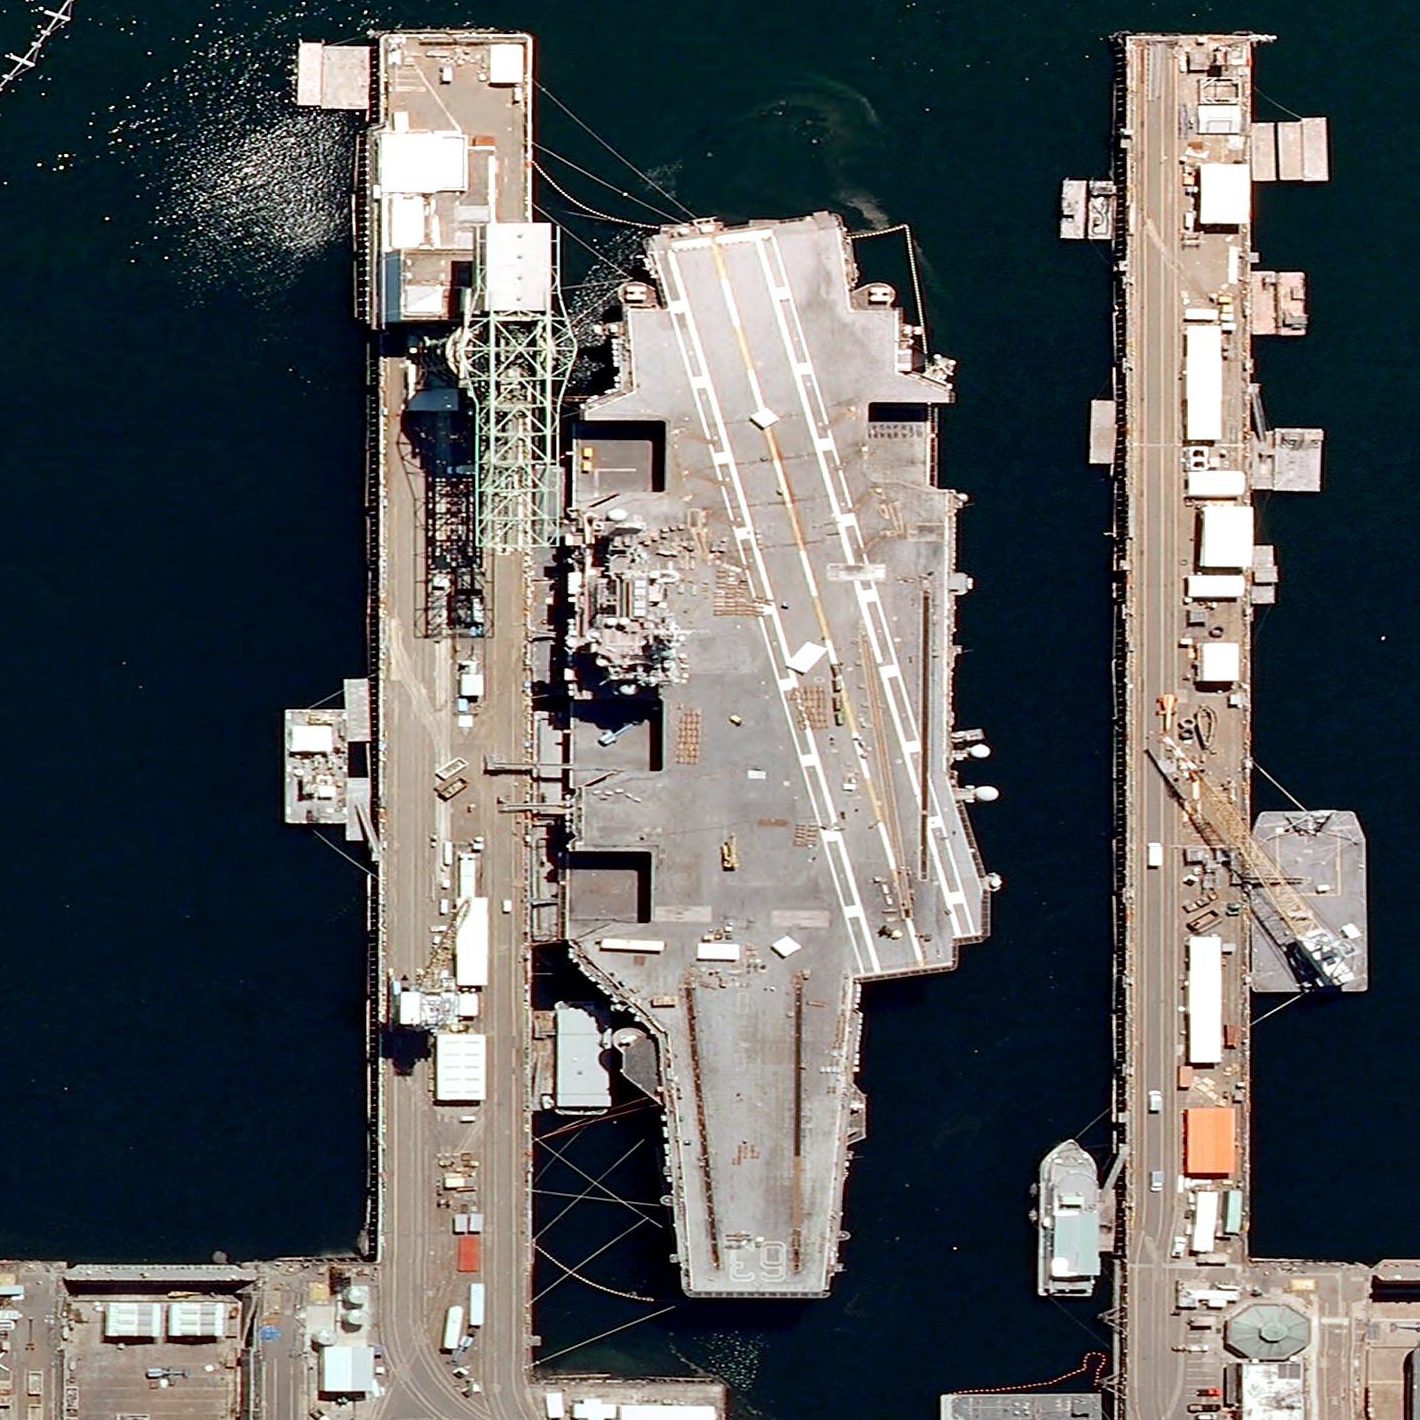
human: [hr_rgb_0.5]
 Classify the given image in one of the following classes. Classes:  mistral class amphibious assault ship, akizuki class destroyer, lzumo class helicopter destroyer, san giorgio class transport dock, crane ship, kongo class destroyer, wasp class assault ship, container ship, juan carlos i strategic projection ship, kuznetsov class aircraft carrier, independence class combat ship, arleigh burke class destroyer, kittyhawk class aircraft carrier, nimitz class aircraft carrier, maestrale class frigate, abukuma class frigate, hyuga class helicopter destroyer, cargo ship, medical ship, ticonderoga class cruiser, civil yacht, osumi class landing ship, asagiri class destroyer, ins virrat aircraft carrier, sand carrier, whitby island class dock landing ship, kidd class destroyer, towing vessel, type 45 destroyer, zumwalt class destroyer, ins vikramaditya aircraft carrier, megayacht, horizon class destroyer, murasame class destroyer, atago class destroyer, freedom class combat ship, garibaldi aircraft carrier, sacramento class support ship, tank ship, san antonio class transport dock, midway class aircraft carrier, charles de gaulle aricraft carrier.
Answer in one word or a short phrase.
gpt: KittyHawk class aircraft carrier